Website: walmart
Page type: gifting
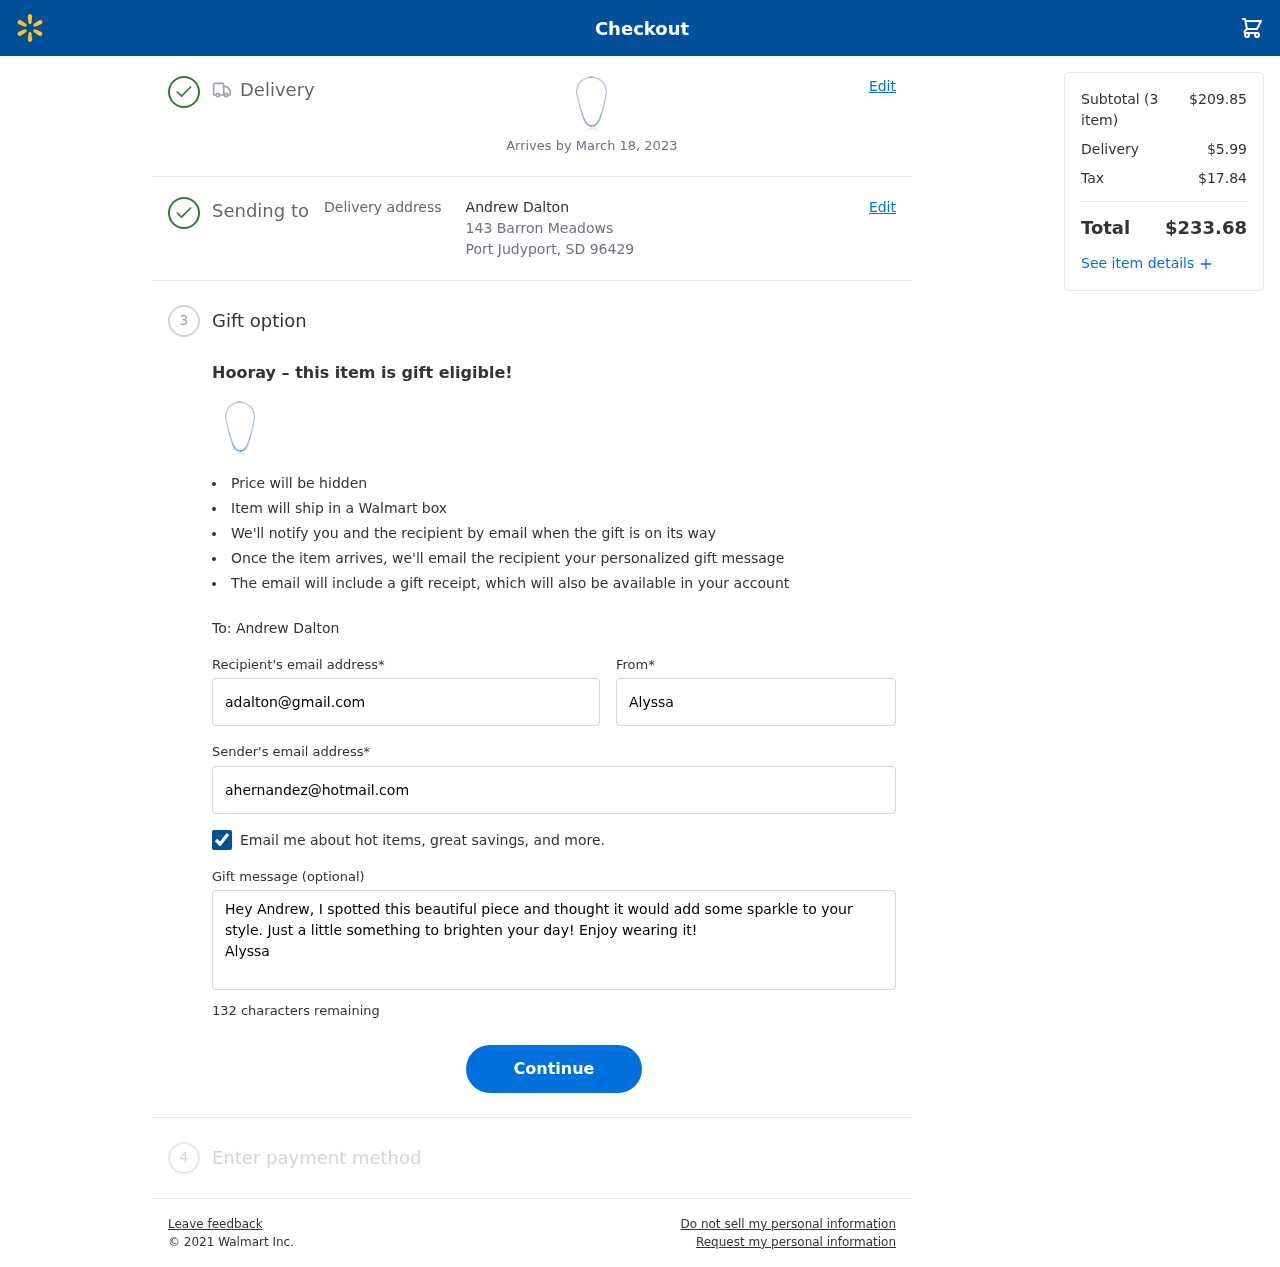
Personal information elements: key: PII_CITY_STATE_ZIP
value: Port Judyport, SD 96429
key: PII_EMAIL
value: ahernandez@hotmail.com
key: PII_FIRSTNAME
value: Alyssa
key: PII_GIFT_EMAIL
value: adalton@gmail.com
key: PII_GIFT_FULLNAME
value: Andrew Dalton
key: PII_GIFT_MESSAGE
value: Hey Andrew, I spotted this beautiful piece and thought it would add some sparkle to your style. Just a little something to brighten your day! Enjoy wearing it!
Alyssa
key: PII_STREET
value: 143 Barron Meadows
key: PII_GIFT_FIRSTNAME
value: Andrew
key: PII_GIFT_LASTNAME
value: Dalton
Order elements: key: ORDER_DELIVERY_DATE
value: Arrives by March 18, 2023
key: ORDER_NUM_ITEMS
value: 3
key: ORDER_SUBTOTAL
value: $209.85
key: ORDER_SHIPPING_COST
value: $5.99
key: ORDER_TAX
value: $17.84
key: ORDER_TOTAL
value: $233.68